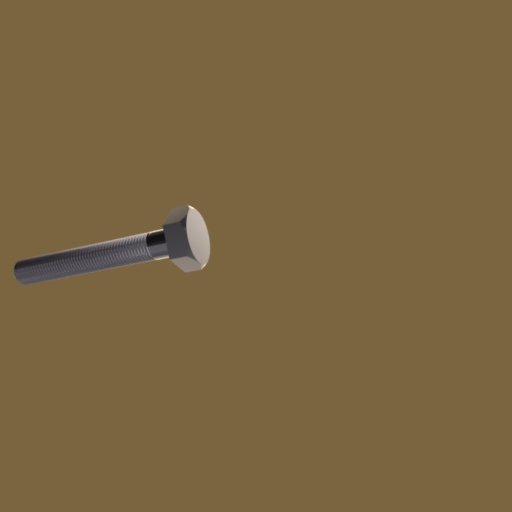
Label: bolt